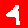
Digit: 4